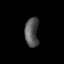
Tissue: lung
Cell type: Endothelial cells
Senescence score: 0.2406
Nuclear area (px): 395
Mean DAPI intensity: 84.81